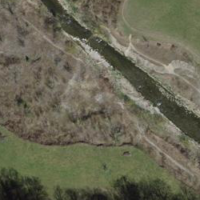
EUNIS habitat code: 25
Species observed at this site:
Tettigonia viridissima
Phaneroptera falcata